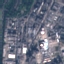
Label: Industrial